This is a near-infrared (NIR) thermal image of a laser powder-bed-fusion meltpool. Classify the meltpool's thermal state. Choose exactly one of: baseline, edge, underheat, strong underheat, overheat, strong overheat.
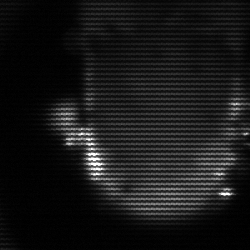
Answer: baseline